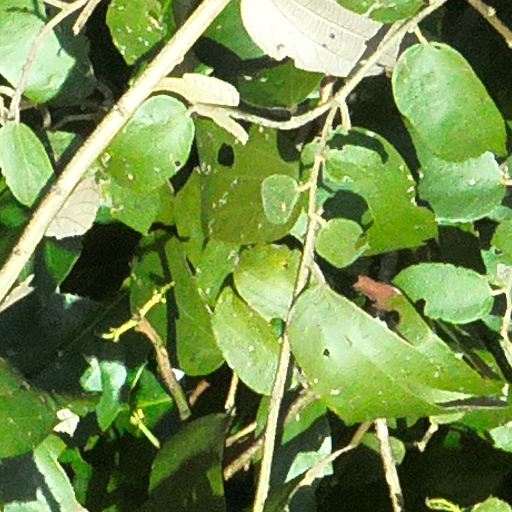
Species: Luehea seemannii
GBIF accepted scientific name: Luehea seemannii
Crown area (m\u00b2): 111.91